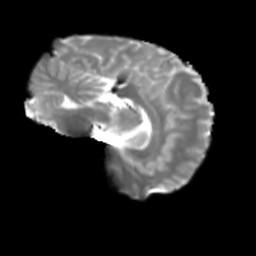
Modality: T2w
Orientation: sagittal
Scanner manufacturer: siemens
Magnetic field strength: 3 T
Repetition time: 4 s
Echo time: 0.0594 s